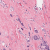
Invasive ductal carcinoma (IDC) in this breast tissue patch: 1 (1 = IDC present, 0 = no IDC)